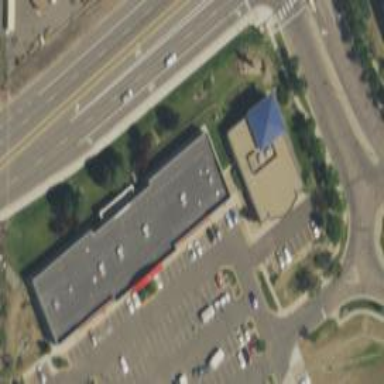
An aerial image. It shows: Retail building.